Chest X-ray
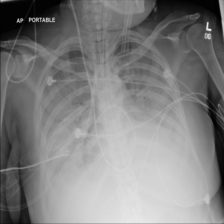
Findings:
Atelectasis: negative
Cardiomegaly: negative
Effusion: negative
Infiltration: positive
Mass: negative
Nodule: negative
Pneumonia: negative
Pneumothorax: negative
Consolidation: positive
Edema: positive
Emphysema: negative
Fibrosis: negative
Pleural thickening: negative
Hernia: negative